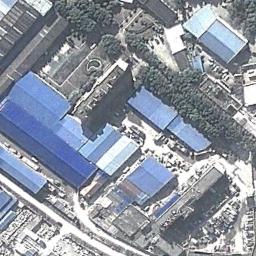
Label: industrial_area